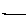
Label: line